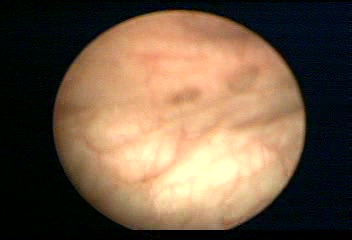
Modality: WLC
Class: Normal mucosa
Bladder cancer association: No